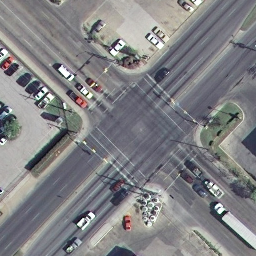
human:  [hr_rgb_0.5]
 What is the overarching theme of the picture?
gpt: intersection